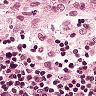
Metastatic tissue present: no